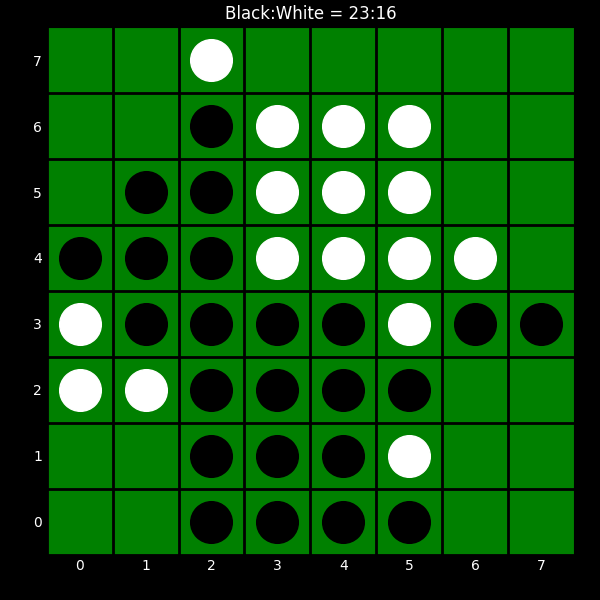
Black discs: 23
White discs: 16